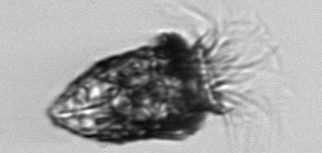
Label: Tintinnopsis